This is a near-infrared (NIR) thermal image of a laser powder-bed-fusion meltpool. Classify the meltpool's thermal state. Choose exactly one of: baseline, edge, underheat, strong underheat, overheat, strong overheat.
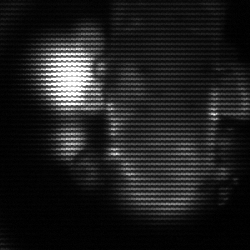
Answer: strong underheat